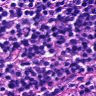
Metastatic tissue present: no